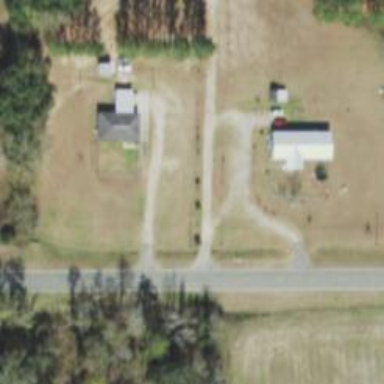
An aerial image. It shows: Driveway.